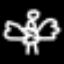
Label: angel